Question: I have a block of code that I've been banging my head over for a few days. I'm trying to grab a list of charter schools and their campuses based on our AD OU structure. I go through and grab the charter name, and then with the charter OU I cycle through and grab the list of campuses. I want to have them in an array that has an auto-incrementing value ($i) because when I grab this data, I want to display it in a menu where the user can select the campus by inputting a number. Essentially each campus has it's own number.
The problem is that when its done doing it's looping, the only values that are returned are those of the LAST charter that it loops through, none of the others proceeding it. The other odd thing is that the key in the array is incrementing just fine, I just cant see them all!
'''
# Get list of Charters in AD
$charters = Get-ADOrganizationalUnit -LDAPFilter '(name=*)' -SearchBase 'OU=Campuses,DC=INTELLATEK,DC=LOCAL' -SearchScope OneLevel | Select-Object Name, DistinguishedName | Where-Object {$_.name -ne 'All Campus'}
$i = 1
ForEach ($charter in $charters) {
# Get list of list of campuses for that charter
$campuses = Get-ADOrganizationalUnit -LDAPFilter '(name=*)' -SearchBase $charter.DistinguishedName -SearchScope OneLevel | Select-Object Name, DistinguishedName, ObjectGUID
$sel = @{}
ForEach ($campus in $campuses) {
# $i
# $campus.Name
$sel[$i] = @{}
$sel[$i]["charter"] = $charter
$sel[$i]["campus"] = $campus.Name
$sel[$i]["distinguishedname"] = $campus.DistinguishedName
$sel[$i]["objectguid"] = $campus.ObjectGUID
$i++
}
}
$sel
'''
$sel is outputting as:

Why would it only be displaying 11-16 (which is the last charter that it loops through)???
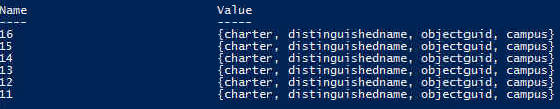
Answer: You're only getting the last one because you're re-initializing $sel inside your foreach Charter loop, so every time it goes through a new Charter, all the previous information saved in $sel is wipe out. You need to get that outside of the loop:
'''
i = 1
$sel = @{}
ForEach ($charter in $charters) {
# Get list of list of campuses for that charter
$campuses = Get-ADOrganizationalUnit -LDAPFilter '(name=*)' -SearchBase $charter.DistinguishedName -SearchScope OneLevel | Select-Object Name, DistinguishedName, ObjectGUID
ForEach ($campus in $campuses) {
# $i
# $campus.Name
$sel[$i] = @{}
$sel[$i]["charter"] = $charter
$sel[$i]["campus"] = $campus.Name
$sel[$i]["distinguishedname"] = $campus.DistinguishedName
$sel[$i]["objectguid"] = $campus.ObjectGUID
$i++
}
}
$sel
'''